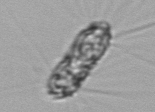
Label: Corethron_hystrix